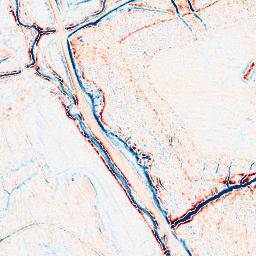
Category: edge_preserving
Decomposition family: bilateral
Decomposition parameters: d: 9
sigma_color: 100
sigma_space: 25
Upsampling method: quintic
Upsampling parameters: scale: 4
Upsampling scale: 4